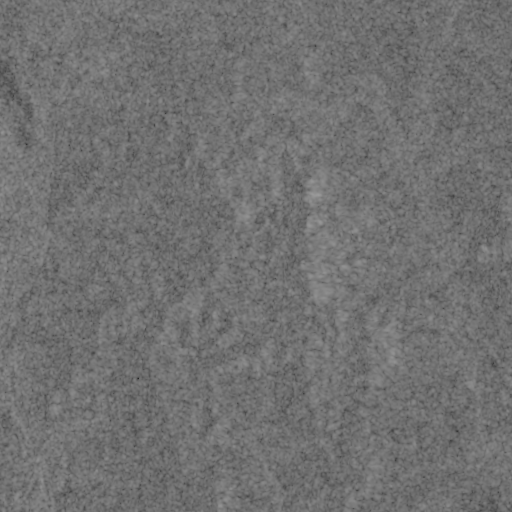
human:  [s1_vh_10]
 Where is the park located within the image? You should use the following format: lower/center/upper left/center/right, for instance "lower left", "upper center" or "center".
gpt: The park is located in the lower left of the image.
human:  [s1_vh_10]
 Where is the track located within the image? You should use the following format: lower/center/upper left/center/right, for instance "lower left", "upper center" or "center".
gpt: There is no track in the image.

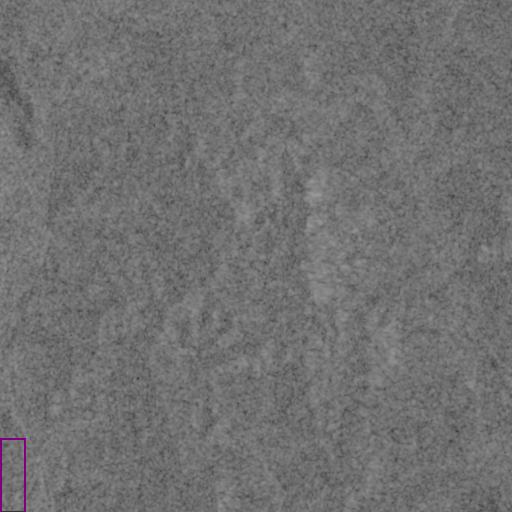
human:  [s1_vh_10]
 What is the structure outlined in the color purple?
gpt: The structure outlined in purple is a park.
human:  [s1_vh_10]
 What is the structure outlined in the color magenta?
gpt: There is no magenta outline.